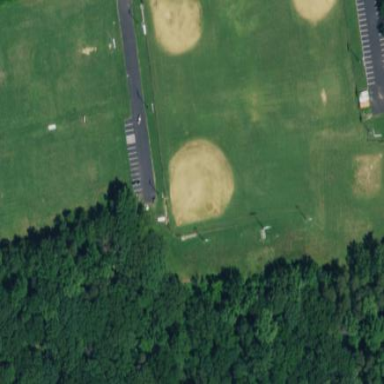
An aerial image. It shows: Grass pitch used for baseball.